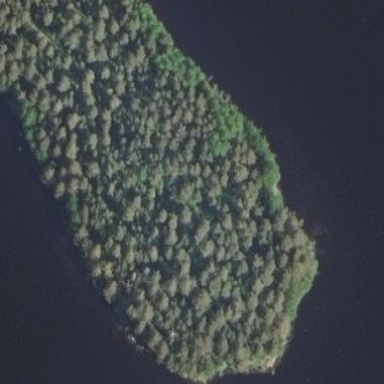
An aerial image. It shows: Islet covered with woodland.